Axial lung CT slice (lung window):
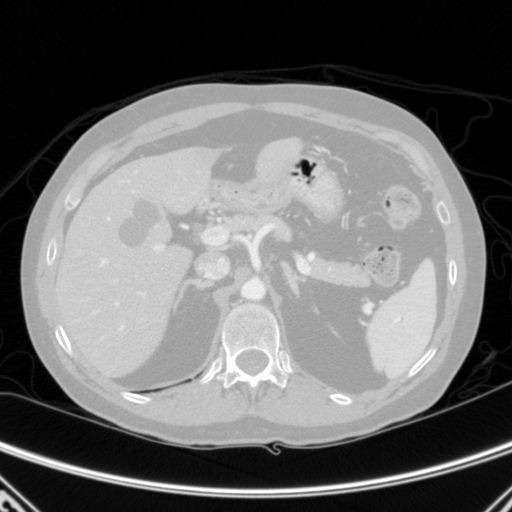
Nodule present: no